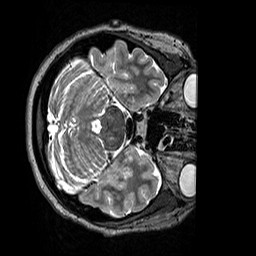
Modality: T2w
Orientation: axial
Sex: female
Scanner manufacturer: siemens
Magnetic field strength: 3 T
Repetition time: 3.2 s
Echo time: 0.409 s